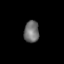
Tissue: lung
Cell type: Epithelial cells
Senescence score: 0.2425
Nuclear area (px): 320
Mean DAPI intensity: 112.919